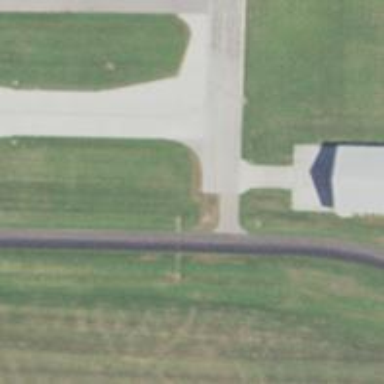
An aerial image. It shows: View of taxiway at the airport.